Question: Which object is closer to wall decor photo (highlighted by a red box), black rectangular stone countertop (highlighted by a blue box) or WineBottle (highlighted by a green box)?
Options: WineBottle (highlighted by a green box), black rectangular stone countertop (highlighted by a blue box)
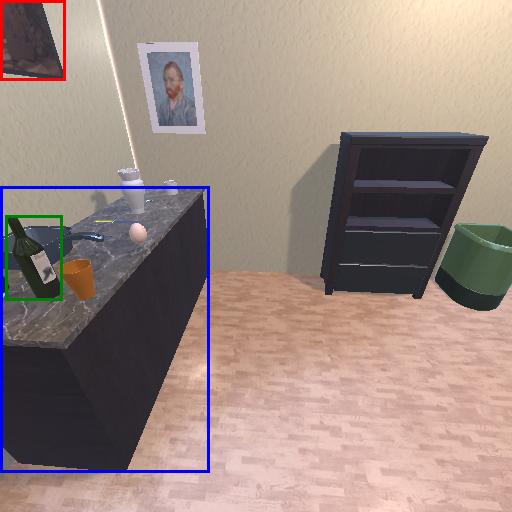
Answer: WineBottle (highlighted by a green box)